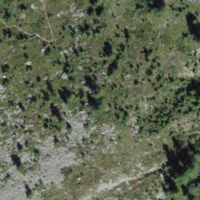
EUNIS habitat code: 31
Species observed at this site:
Phyteuma betonicifolium
Sempervivum montanum